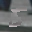
Label: 5